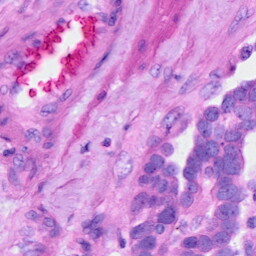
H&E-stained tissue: Ovarian